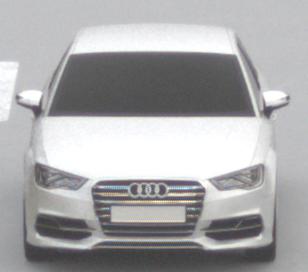
Make: Audi
Model: S3
Detailed model: 8V
Model produced from: 2013
Model produced until: 2020
Doors: 4
Color: white
Road condition: dry road
Daytime: morning or afternoon
Contrast: low contrast